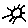
Label: sun